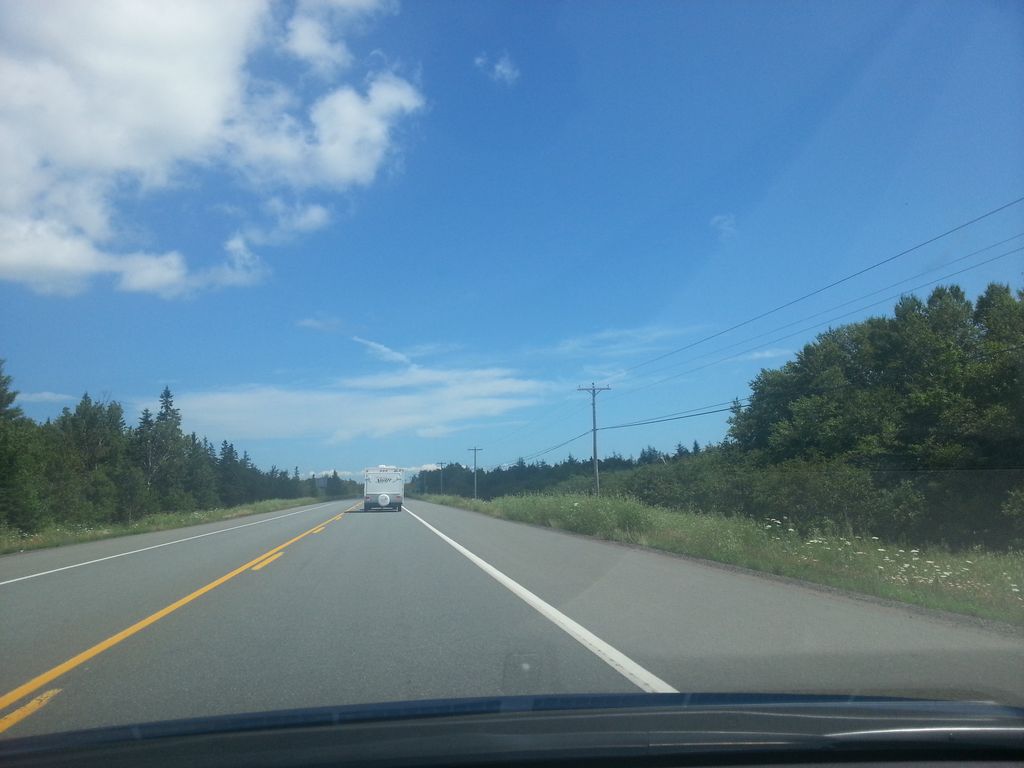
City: charlottetown